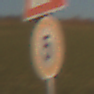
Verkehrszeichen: Geschwindigkeit5
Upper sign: SeitenwindVonLinks
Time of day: SunriseSunset
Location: Outdoor (Nature)
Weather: PartlyCloudy
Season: NotSpecified
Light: Natural